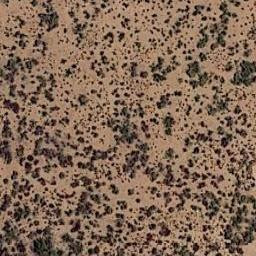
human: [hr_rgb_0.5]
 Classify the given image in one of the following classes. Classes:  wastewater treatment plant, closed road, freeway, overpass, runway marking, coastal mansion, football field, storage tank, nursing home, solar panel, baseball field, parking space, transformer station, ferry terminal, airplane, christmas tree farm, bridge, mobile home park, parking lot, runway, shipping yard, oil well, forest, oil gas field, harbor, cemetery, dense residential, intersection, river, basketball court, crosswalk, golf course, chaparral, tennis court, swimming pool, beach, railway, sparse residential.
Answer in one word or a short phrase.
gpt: chaparral